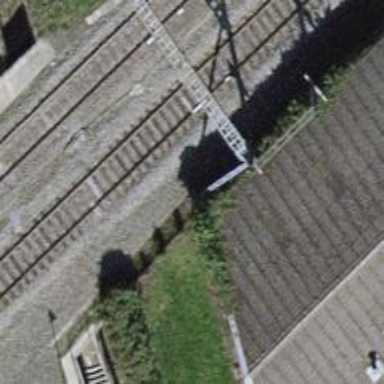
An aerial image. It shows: Abandoned railway siding with 1 track. The electrification system used contact lines.